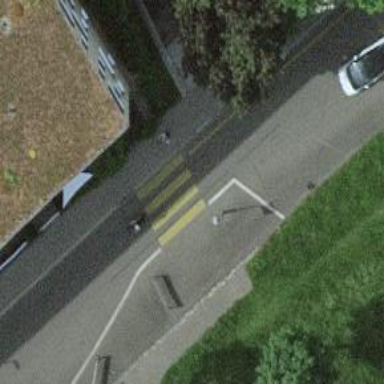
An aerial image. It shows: Uncontrolled crossing with choker traffic calming measures.